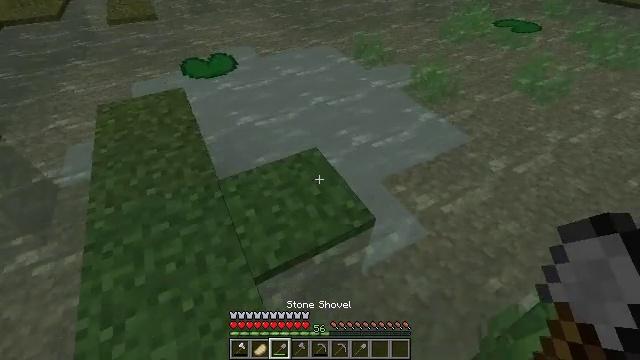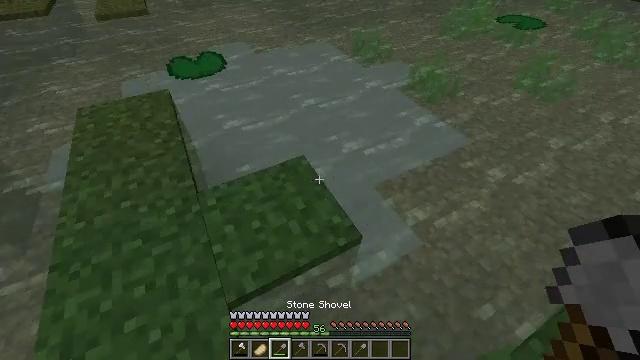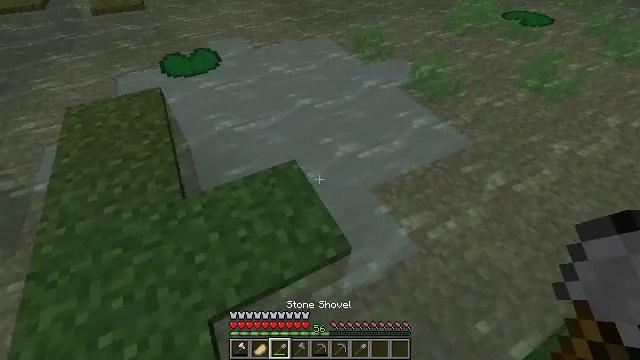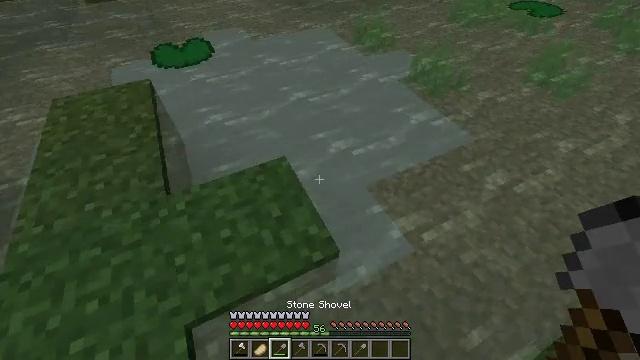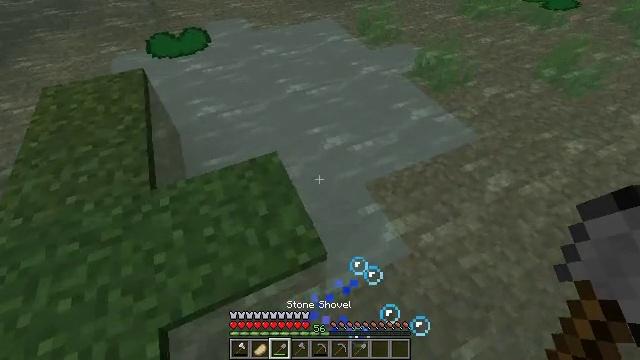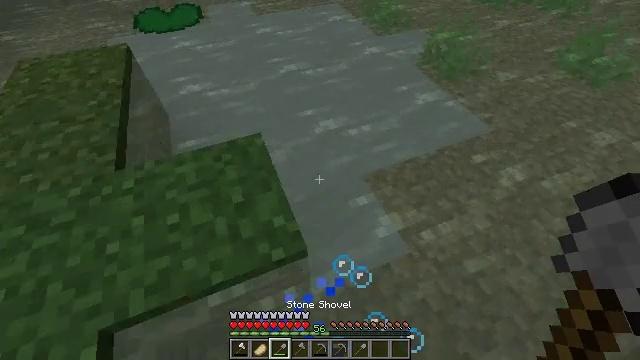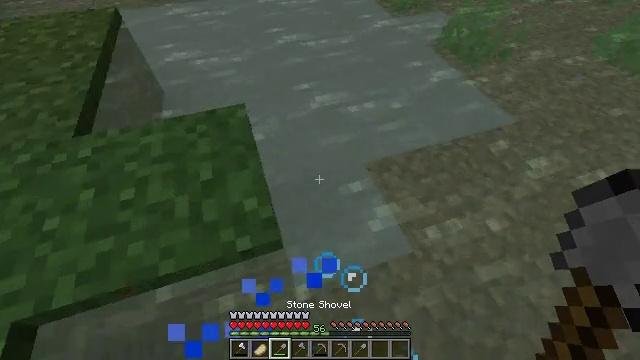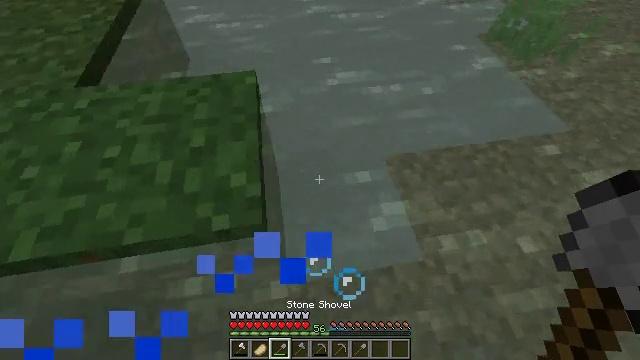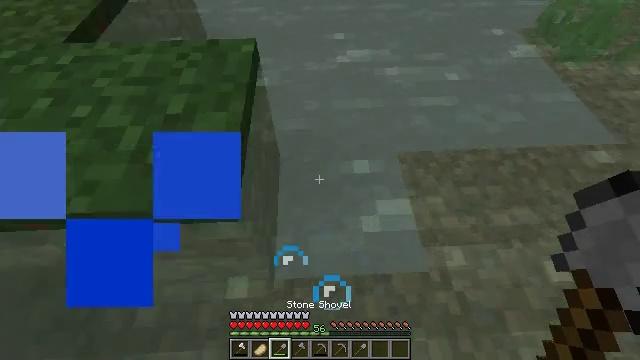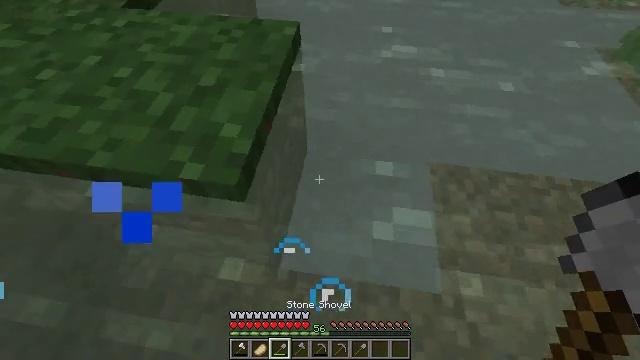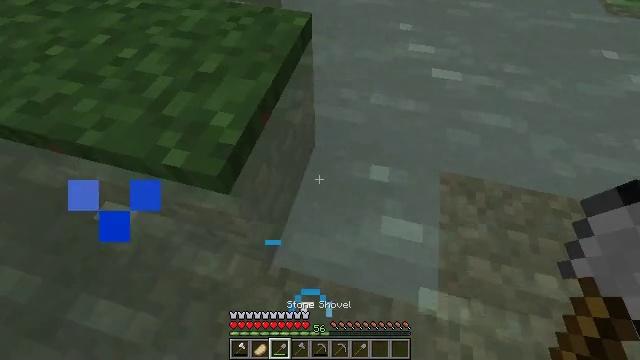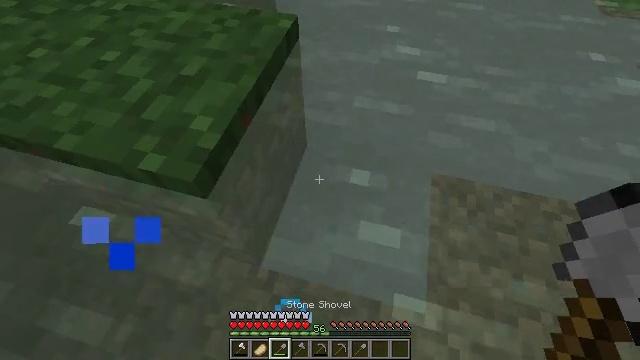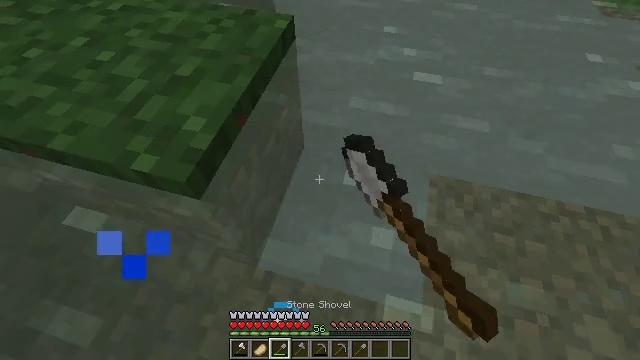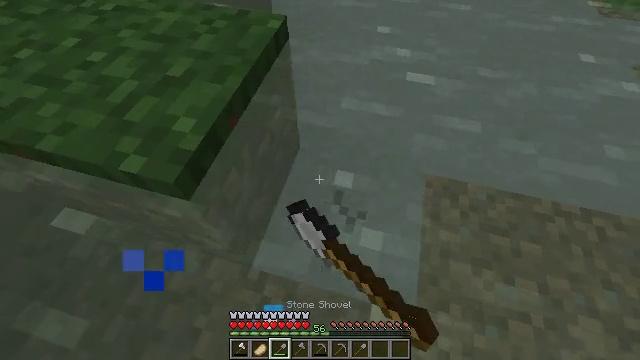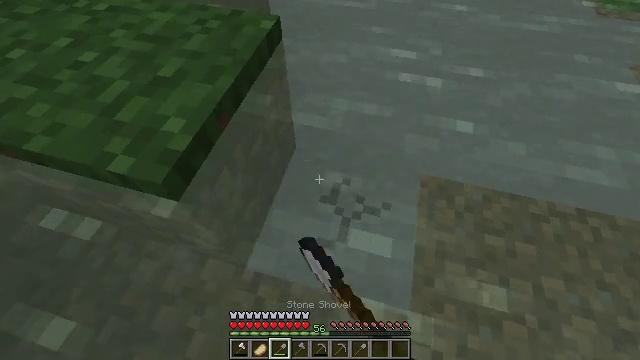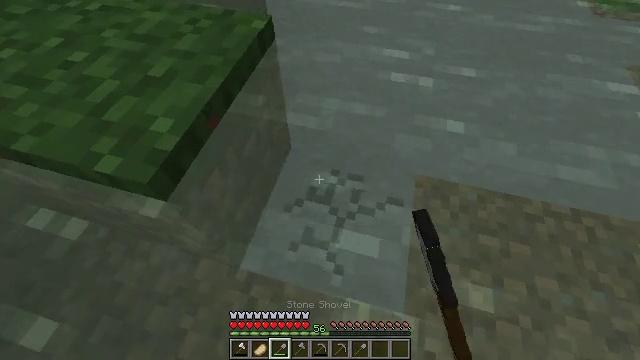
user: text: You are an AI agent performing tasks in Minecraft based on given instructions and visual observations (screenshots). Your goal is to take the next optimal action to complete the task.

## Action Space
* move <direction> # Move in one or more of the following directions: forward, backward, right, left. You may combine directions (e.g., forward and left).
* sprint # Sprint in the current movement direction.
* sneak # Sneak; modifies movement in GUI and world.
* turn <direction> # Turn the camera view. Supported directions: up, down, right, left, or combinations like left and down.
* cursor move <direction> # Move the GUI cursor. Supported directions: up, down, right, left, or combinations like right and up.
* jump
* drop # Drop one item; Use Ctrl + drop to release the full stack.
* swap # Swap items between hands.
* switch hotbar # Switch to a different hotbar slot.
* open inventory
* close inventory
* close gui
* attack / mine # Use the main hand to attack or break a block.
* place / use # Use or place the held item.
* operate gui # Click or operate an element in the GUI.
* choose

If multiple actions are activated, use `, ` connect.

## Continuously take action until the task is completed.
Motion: motion action
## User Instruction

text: Attack the clay block to obtain it.
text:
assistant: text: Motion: move forward and move right, turn down
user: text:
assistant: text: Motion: move forward and move right, turn down
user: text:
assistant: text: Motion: move forward and move right, turn down
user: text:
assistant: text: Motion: move forward and move right, turn left and down
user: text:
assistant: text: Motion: move forward and move right, turn left and down
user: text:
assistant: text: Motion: move forward and move right, turn left and down
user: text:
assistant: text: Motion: move forward and move right, turn left and down
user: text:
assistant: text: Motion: turn left
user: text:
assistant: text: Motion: turn left
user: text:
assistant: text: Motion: turn left
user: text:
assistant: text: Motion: attack / mine
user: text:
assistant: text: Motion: attack / mine
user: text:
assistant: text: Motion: attack / mine
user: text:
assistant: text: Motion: attack / mine
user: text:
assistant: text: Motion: attack / mine
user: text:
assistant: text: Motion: attack / mine
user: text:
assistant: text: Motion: attack / mine
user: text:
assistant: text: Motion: attack / mine
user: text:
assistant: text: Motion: attack / mine
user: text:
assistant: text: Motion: attack / mine
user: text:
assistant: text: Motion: attack / mine
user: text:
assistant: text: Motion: attack / mine
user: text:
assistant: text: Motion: turn right and up, attack / mine
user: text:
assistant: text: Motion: move forward and move right, turn right and up, attack / mine
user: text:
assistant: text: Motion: move forward and move right, attack / mine
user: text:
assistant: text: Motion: move forward and move right, attack / mine
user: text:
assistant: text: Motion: move forward and move right, turn left, attack / mine
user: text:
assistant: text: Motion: move right, turn left, attack / mine
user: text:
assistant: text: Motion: turn left, attack / mine
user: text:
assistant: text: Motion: attack / mine